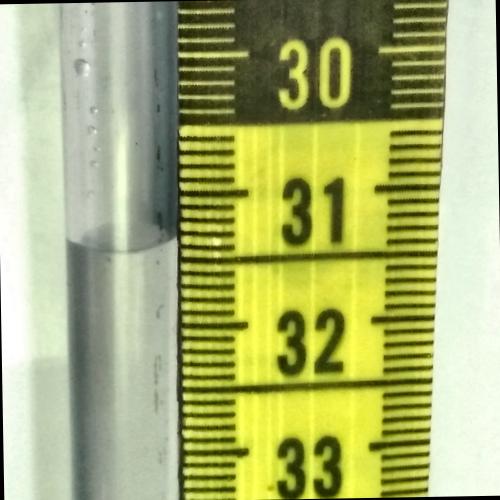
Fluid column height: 31.4 cm